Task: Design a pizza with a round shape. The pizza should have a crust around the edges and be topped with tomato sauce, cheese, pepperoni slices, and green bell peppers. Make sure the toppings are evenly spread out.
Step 250:
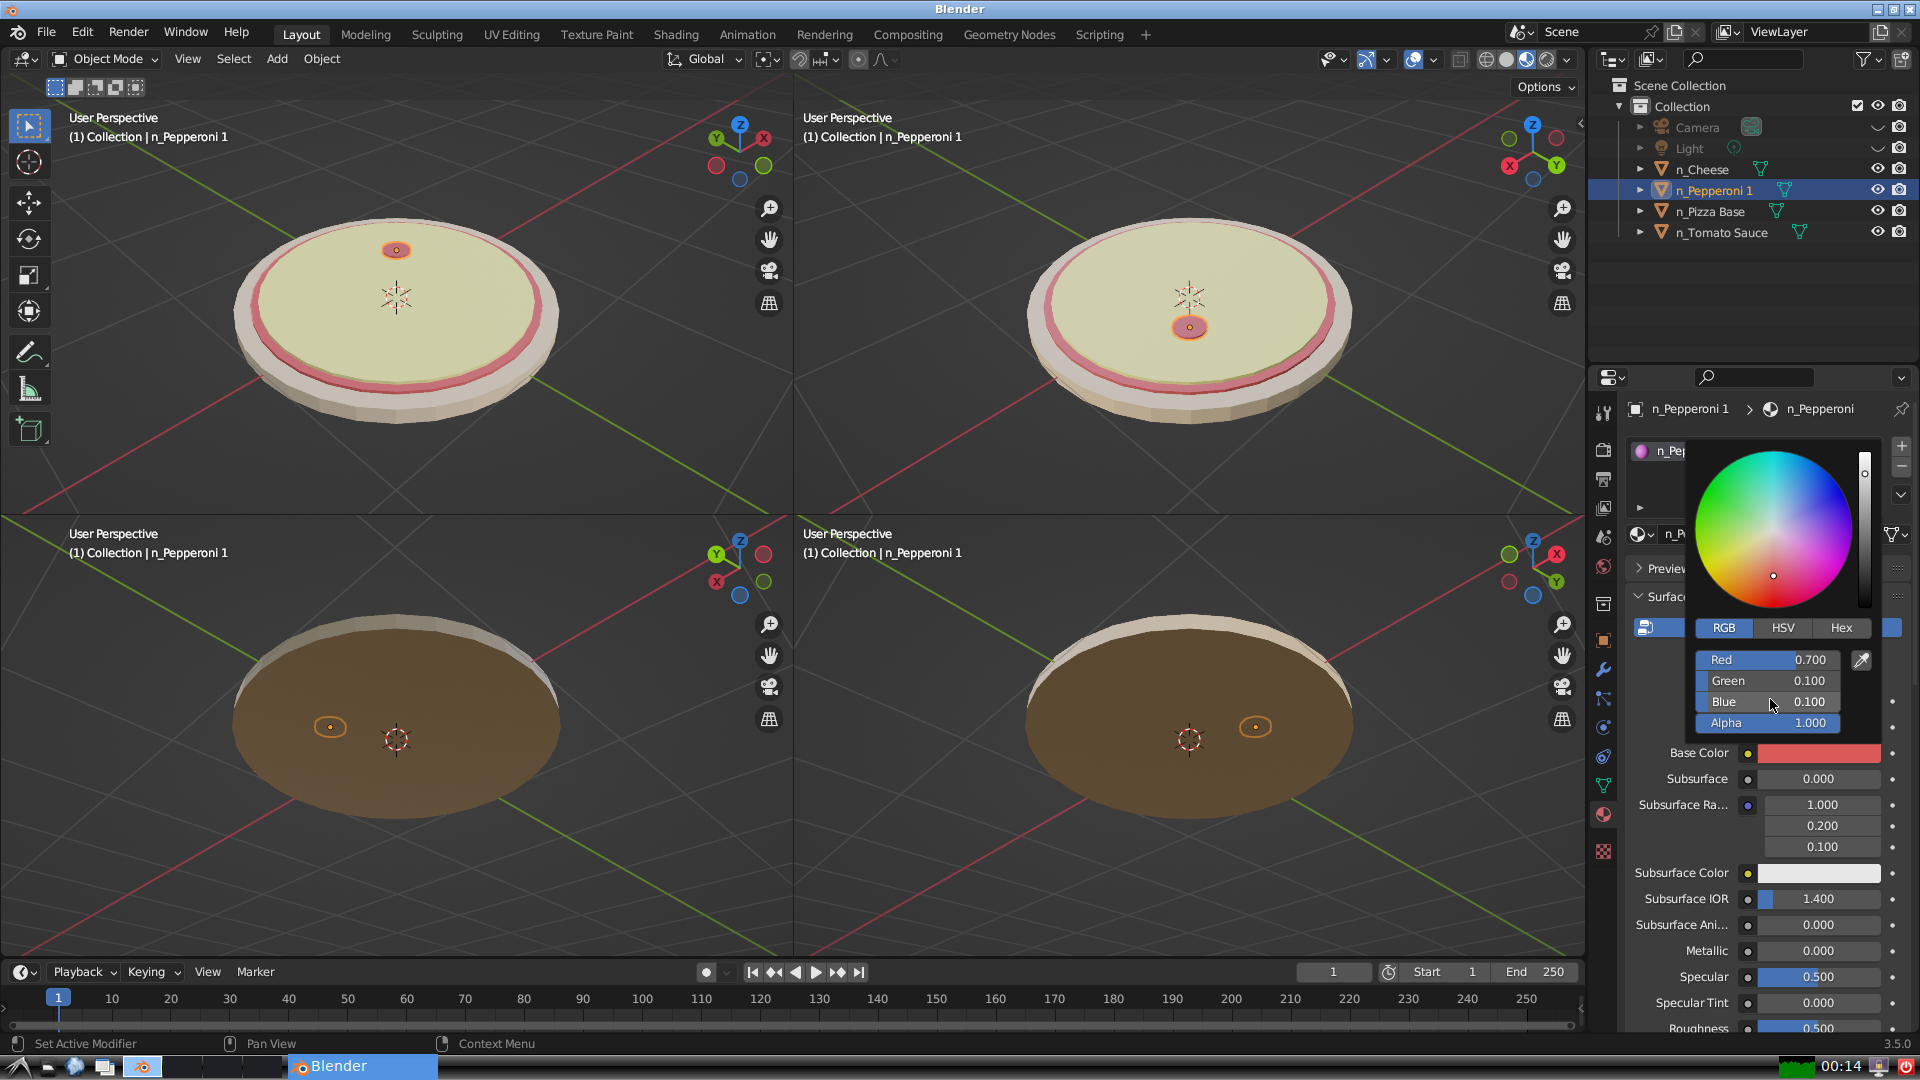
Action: {"mouse_move": [1816, 750]}